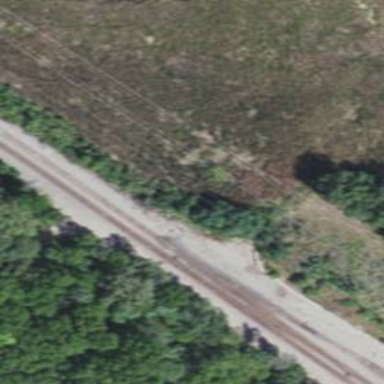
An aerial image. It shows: Railway track.